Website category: university
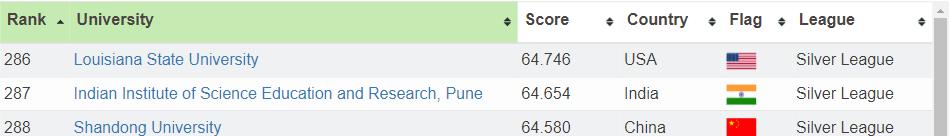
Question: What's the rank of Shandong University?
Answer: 288

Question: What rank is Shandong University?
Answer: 288

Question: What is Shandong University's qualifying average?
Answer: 288

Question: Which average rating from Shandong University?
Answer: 288

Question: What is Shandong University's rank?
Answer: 288

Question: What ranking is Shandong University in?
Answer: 288

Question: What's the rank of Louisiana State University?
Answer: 286

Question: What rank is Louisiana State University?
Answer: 286

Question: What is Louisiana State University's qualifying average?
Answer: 286

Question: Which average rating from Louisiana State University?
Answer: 286

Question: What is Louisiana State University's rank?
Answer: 286

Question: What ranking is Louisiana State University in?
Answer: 286

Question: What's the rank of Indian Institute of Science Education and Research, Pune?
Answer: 287

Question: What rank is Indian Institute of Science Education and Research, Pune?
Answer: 287

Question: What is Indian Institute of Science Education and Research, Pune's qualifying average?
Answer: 287

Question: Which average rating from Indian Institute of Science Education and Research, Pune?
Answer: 287

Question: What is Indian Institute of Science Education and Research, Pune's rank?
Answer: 287

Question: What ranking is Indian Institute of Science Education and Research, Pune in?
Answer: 287

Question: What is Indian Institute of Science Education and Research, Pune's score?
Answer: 64.654

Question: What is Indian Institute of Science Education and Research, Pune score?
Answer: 64.654

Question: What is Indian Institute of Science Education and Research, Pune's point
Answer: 64.654

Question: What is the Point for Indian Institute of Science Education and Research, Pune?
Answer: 64.654

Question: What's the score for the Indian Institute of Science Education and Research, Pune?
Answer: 64.654

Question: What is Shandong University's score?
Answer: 64.580

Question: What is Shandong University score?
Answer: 64.580

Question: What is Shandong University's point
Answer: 64.580

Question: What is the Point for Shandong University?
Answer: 64.580

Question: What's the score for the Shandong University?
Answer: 64.580

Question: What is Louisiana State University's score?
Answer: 64.746

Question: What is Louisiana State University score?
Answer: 64.746

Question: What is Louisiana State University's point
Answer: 64.746

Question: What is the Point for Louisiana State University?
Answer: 64.746

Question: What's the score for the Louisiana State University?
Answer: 64.746

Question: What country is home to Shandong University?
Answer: China

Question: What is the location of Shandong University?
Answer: China

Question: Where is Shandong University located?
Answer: China

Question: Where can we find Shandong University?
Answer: China

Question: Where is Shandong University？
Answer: China

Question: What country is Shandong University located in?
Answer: China

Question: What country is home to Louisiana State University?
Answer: USA

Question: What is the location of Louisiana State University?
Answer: USA

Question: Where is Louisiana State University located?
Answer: USA

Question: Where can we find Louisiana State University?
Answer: USA

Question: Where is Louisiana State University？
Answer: USA

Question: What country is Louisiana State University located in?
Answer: USA

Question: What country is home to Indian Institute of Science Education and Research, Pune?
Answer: India

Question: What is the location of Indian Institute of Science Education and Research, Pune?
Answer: India

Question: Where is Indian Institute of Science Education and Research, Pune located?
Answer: India

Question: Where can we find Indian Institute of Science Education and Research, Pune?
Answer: India

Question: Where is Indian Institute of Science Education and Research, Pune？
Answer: India

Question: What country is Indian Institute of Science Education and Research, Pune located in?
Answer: India

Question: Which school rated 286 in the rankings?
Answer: Louisiana State University

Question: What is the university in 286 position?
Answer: Louisiana State University

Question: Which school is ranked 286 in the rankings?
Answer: Louisiana State University

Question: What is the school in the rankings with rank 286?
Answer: Louisiana State University

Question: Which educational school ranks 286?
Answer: Louisiana State University

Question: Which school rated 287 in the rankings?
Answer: Indian Institute of Science Education and Research, Pune

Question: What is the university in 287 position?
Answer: Indian Institute of Science Education and Research, Pune

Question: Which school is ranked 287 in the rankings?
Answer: Indian Institute of Science Education and Research, Pune

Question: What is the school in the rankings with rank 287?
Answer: Indian Institute of Science Education and Research, Pune

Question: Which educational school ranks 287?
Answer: Indian Institute of Science Education and Research, Pune

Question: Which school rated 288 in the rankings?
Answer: Shandong University

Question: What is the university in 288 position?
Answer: Shandong University

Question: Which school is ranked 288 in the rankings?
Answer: Shandong University